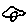
Label: bird